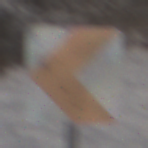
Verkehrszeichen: RichtungstafelnInKurvenKleinRechts
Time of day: MorningAfternoon
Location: Outdoor (Nature)
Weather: PartlyCloudy
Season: Winter
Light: Natural